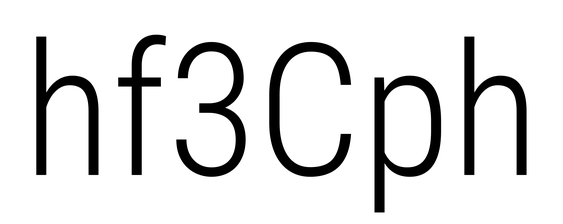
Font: Roboto_Condensed_Light